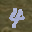
Label: 4